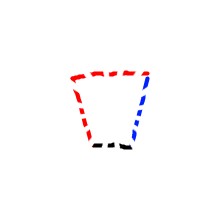
Shape: trapezoid